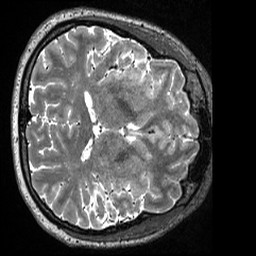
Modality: T2w
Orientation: axial
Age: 29
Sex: female
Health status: healthy
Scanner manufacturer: siemens
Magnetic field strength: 3 T
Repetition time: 3.2 s
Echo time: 0.563 s